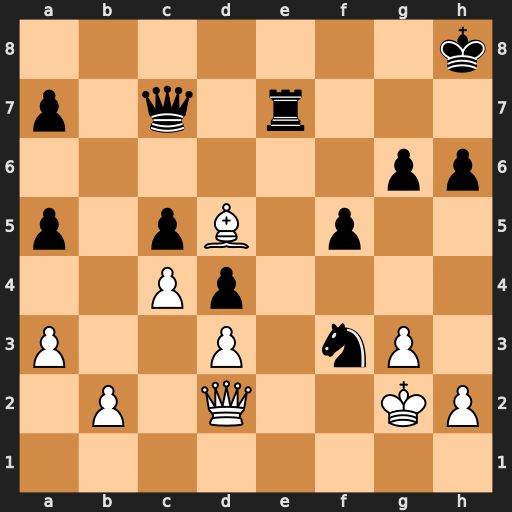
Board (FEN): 7k/p1q1r3/6pp/p1pB1p2/2Pp4/P2P1nP1/1P1Q2KP/8
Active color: w
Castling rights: -
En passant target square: -
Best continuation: Qxh6+ Rh7 Qf8#